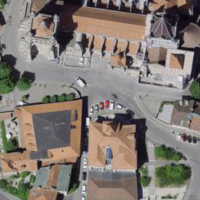
EUNIS habitat code: 54
Species observed at this site:
Accipiter nisus
Corvus corone
Cyanistes caeruleus
Sturnus vulgaris
Chloris chloris
Corvus frugilegus
Passer domesticus
Buteo buteo
Coloeus monedula
Sylvia atricapilla
Turdus merula
Tachymarptis melba
Hirundo rustica
Milvus migrans
Milvus milvus
Prunella vulgaris
Pica pica
Garrulus glandarius
Columba livia
Falco tinnunculus
Corvus corax
Osmia cornuta